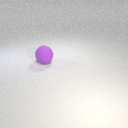
large purple rubber sphere